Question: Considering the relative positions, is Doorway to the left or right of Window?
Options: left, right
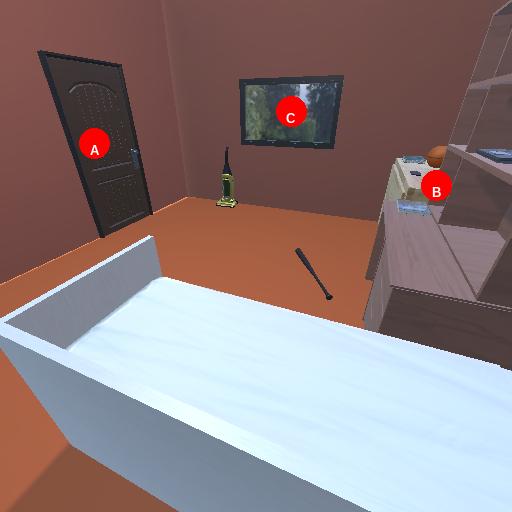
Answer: left